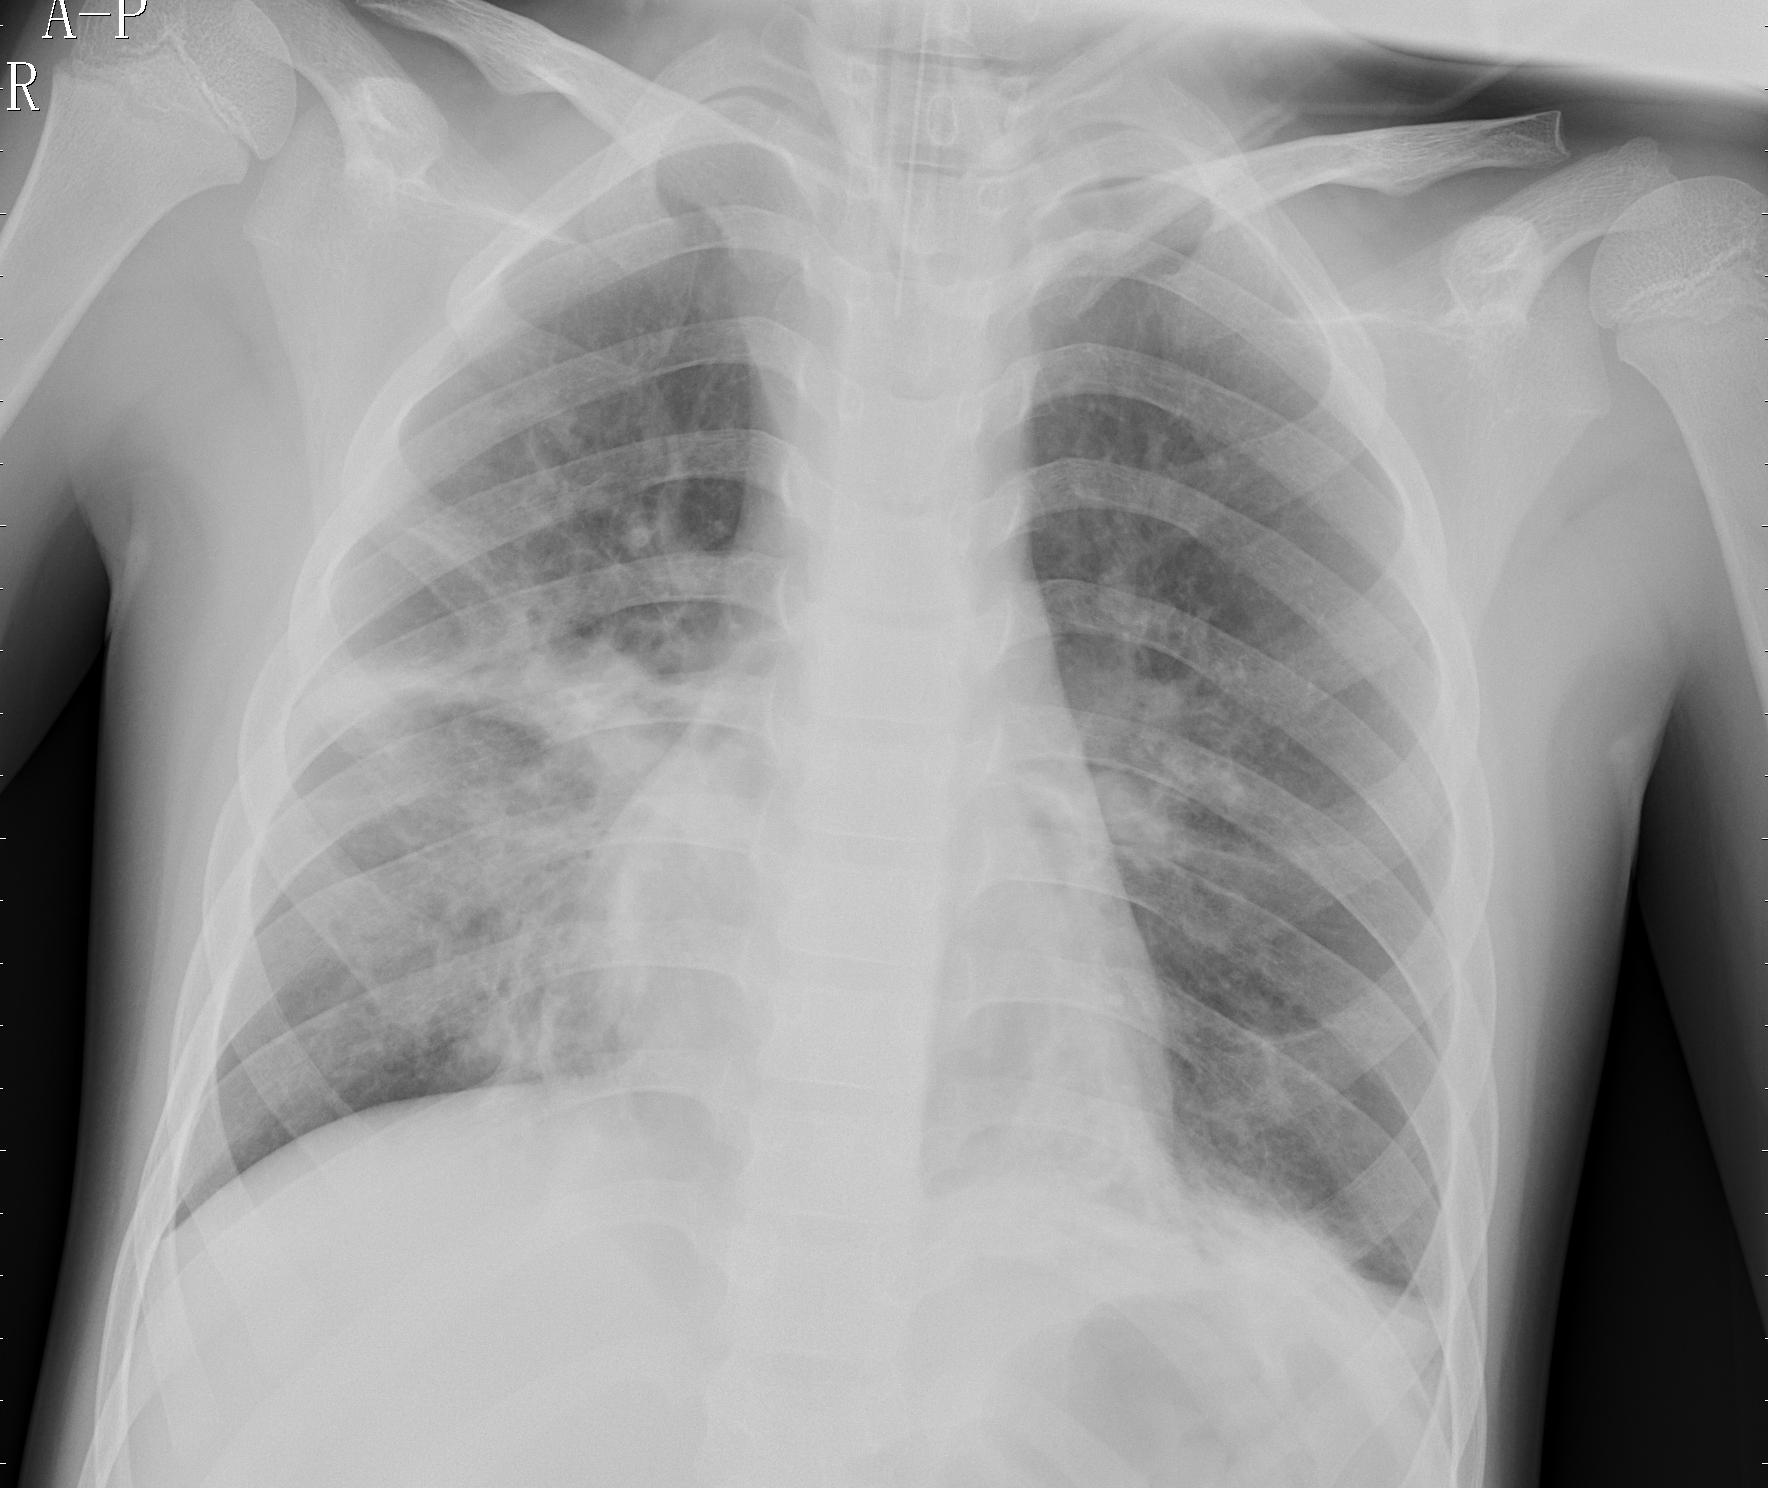
Diagnosis: PNEUMONIA